Field crop: maize
Growth stage: 2
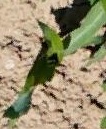
Species: maize